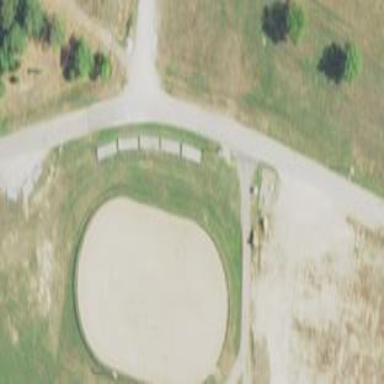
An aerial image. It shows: Equestrian pitch enclosed by fence.